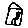
Label: house